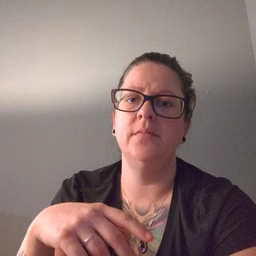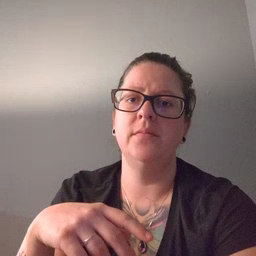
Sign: ride